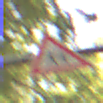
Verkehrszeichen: KinderLinks
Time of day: Midday
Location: Outdoor (Nature)
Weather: PartlyCloudy
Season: NotSpecified
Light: Natural